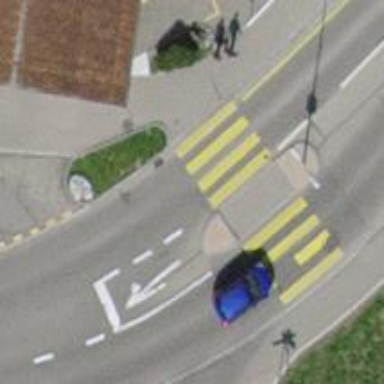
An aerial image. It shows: Asphalt footway with uncontrolled crossing and markings.